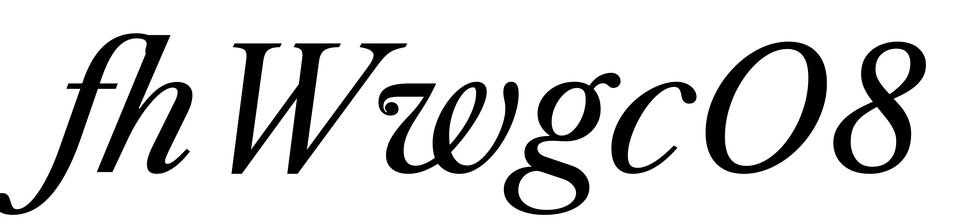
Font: LibreCaslonText-Italic_Italic